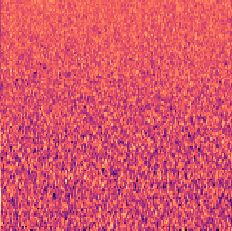
Sound class: Cow